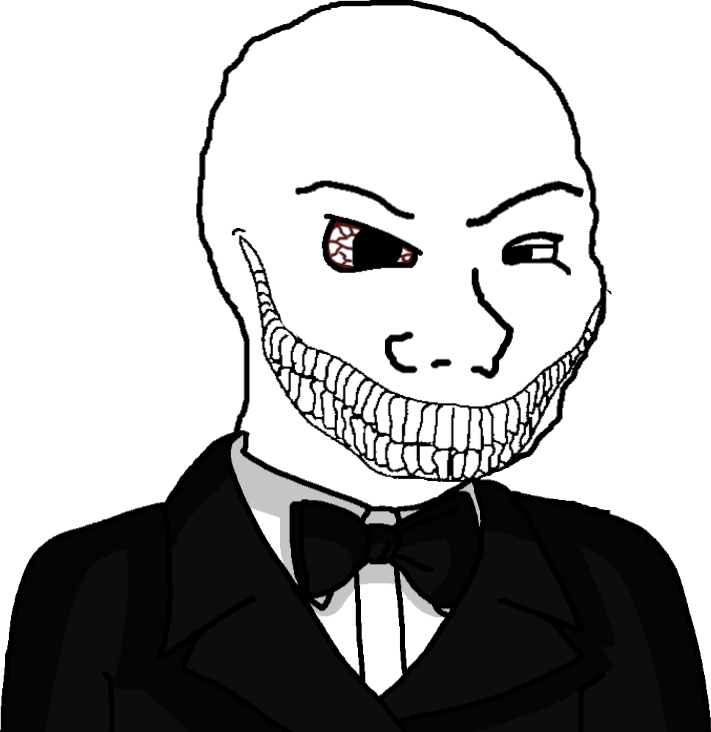
Label: 5_Oomer